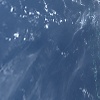
Label: water